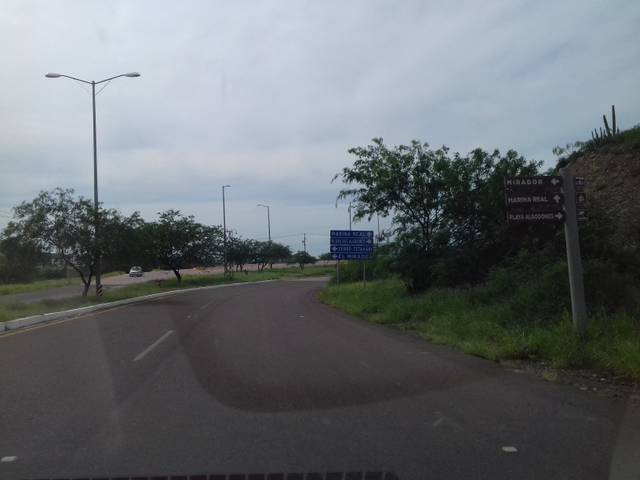
Region: Mexico
Coordinates: 27.951, -111.083